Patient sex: F
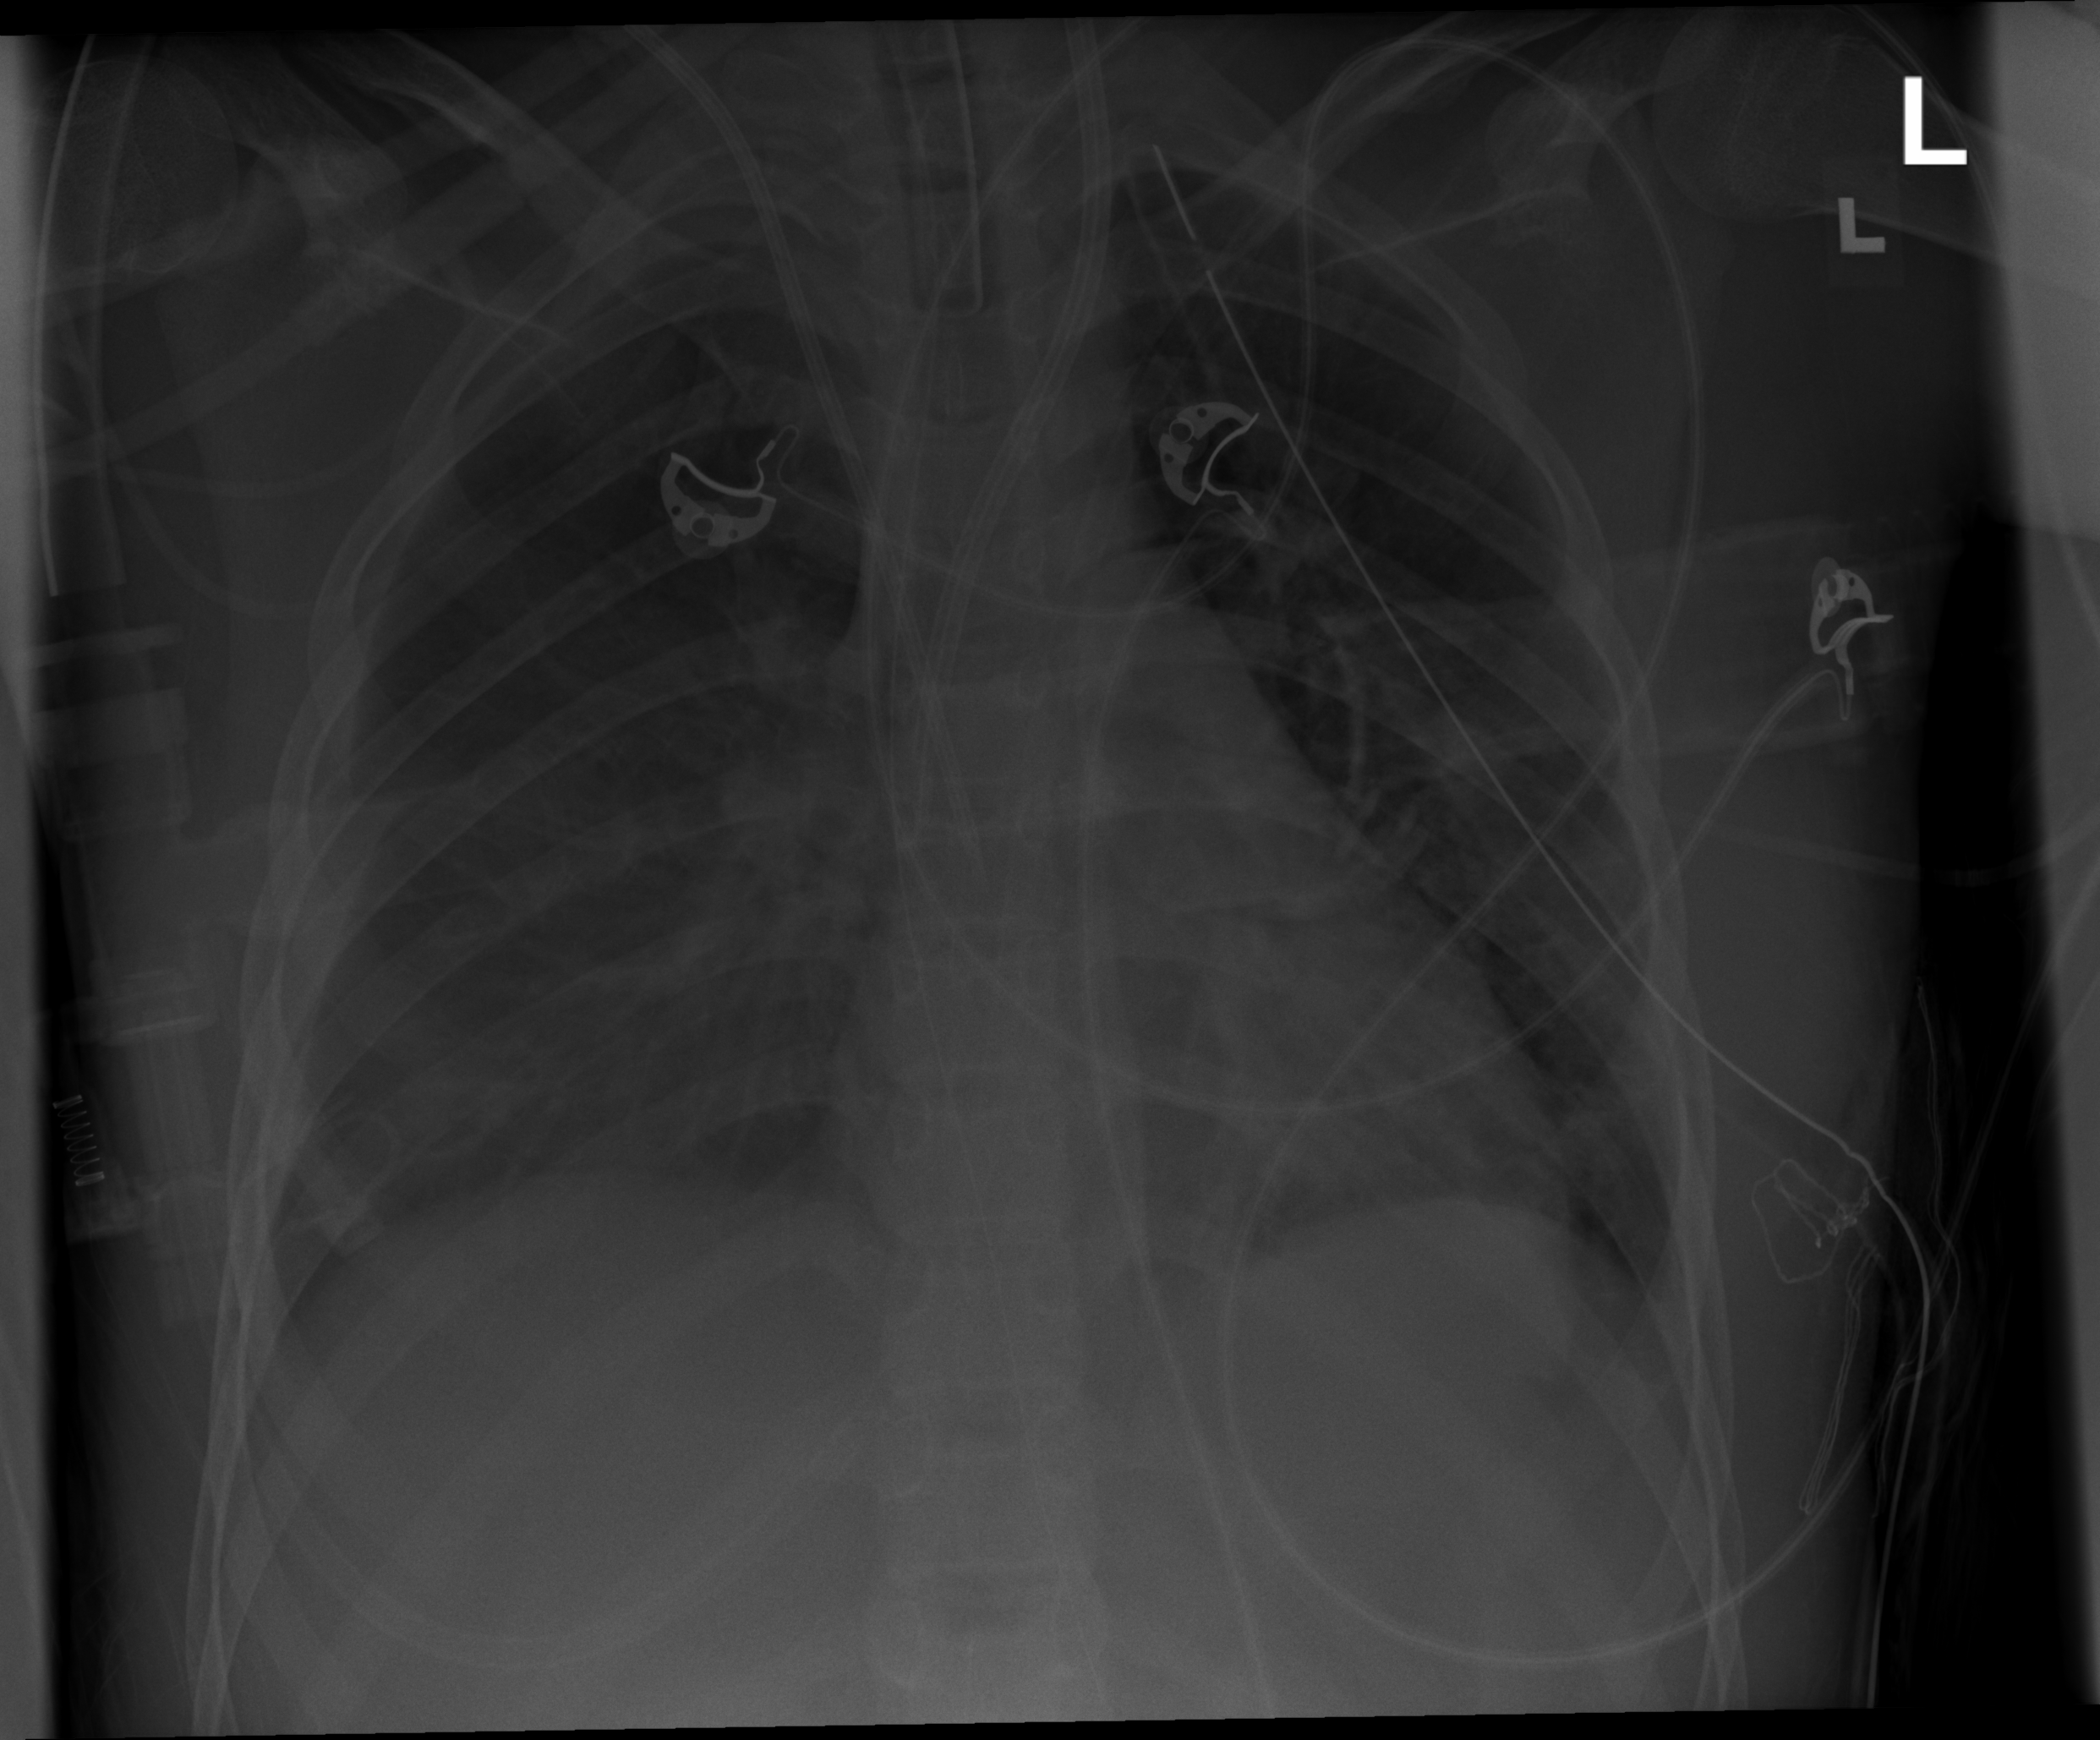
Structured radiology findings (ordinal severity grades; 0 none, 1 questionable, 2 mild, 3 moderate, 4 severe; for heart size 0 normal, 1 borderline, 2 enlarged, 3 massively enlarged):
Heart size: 0
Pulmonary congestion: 1
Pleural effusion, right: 3
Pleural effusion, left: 1
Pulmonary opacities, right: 0
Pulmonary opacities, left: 2
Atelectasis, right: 2
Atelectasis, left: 2